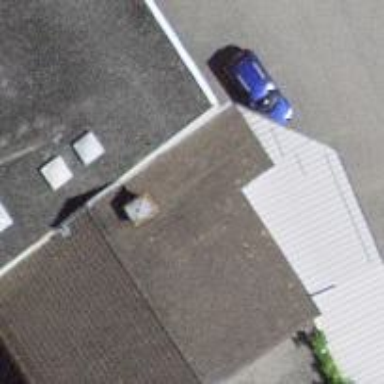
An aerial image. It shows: Part of building.